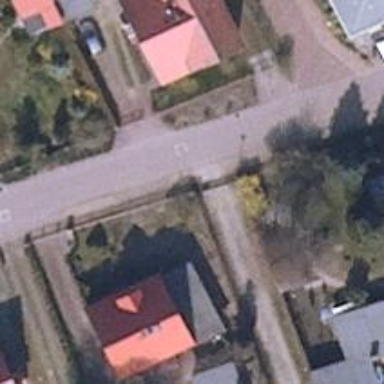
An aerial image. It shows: Driveway.